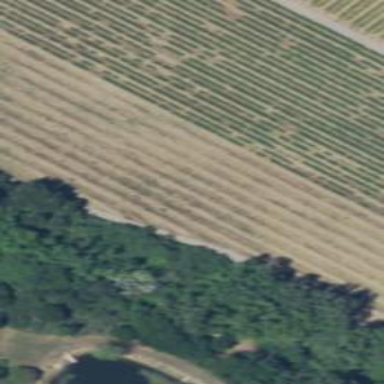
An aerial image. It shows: Vineyard where grapes are grown.